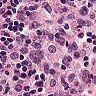
Metastatic tissue present: no